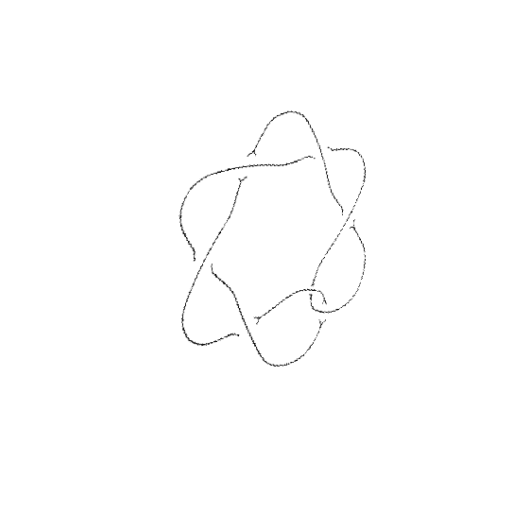
Crossing number: 7